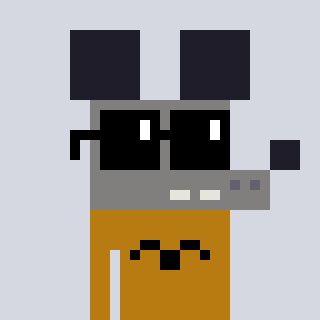
a pixel art character with square black sunglasses, a mouse-shaped head and a gold-colored body on a cool background